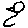
Label: bird